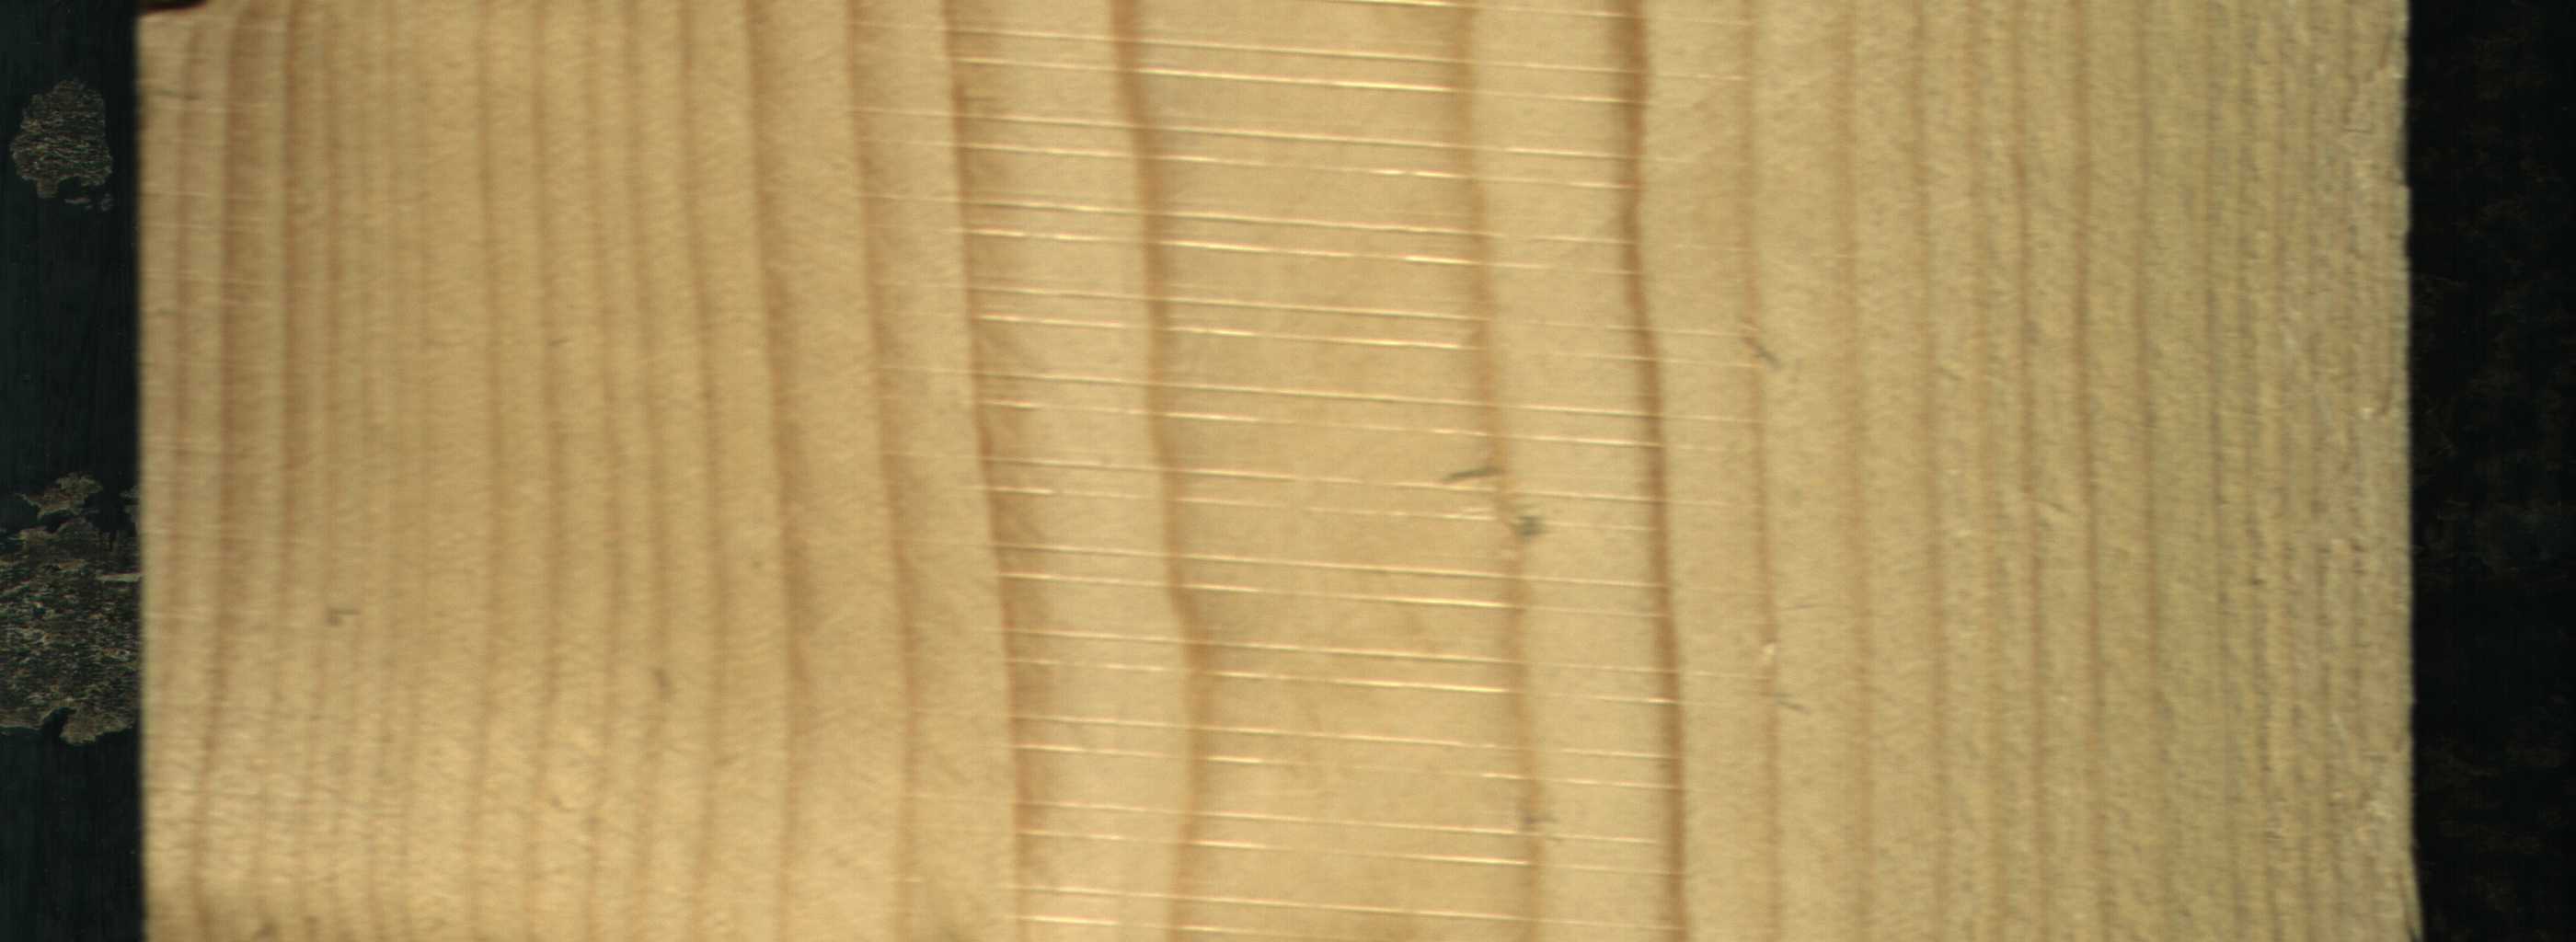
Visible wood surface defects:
Knot_missing